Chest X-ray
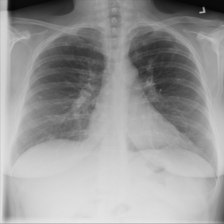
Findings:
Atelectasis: negative
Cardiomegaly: negative
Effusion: negative
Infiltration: negative
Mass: negative
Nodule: negative
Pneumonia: negative
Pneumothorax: negative
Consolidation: negative
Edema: negative
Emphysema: negative
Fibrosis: negative
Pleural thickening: negative
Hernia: negative